This grayscale texture is a bearing vibration snapshot reshaped row-by-row into a square image. Based on the visible evidence, which condition applies: normal, inner_race, outer_race, ball?
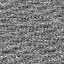
Answer: normal